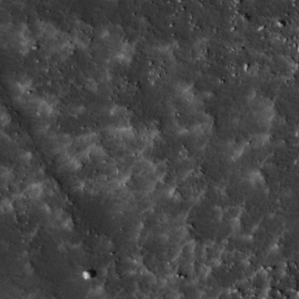
Label: non_frost